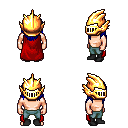
a pixel art fantasy rpg character, male body template, human, light skin, red cape, teal pants, blue long hairstyle, gold helm, black shoes, four views (front, back, left, right), 2x2 character sprite sheet, small pixel art, hard edges, no anti-aliasing